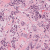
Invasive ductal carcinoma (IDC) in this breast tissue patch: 1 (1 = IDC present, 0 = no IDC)